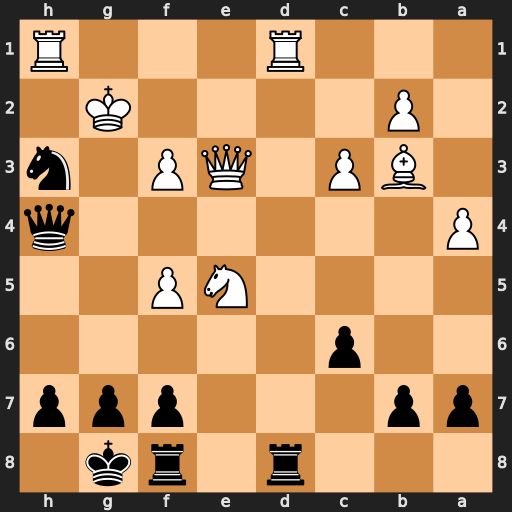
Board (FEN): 3r1rk1/pp3ppp/2p5/4NP2/P6q/1BP1QP1n/1P4K1/3R3R
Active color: b
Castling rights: -
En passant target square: -
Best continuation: Nf4+ Qxf4 Qxf4 Bxf7+ Rxf7